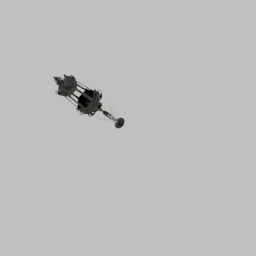
Label: lighting